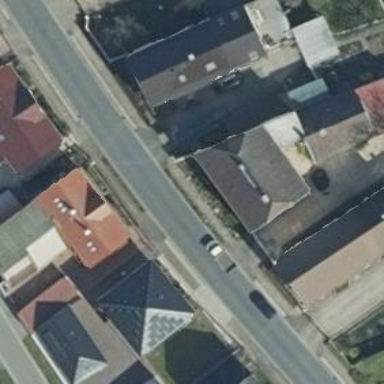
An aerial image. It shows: Simple house.